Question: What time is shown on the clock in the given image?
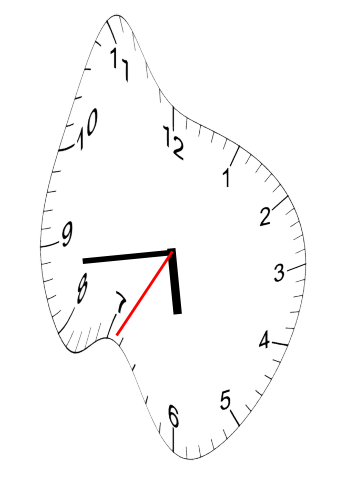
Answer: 05:43:35